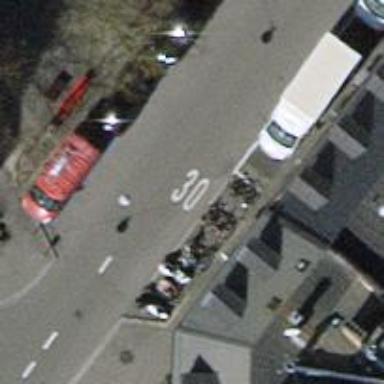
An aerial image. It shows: Motorcycle parking facility.